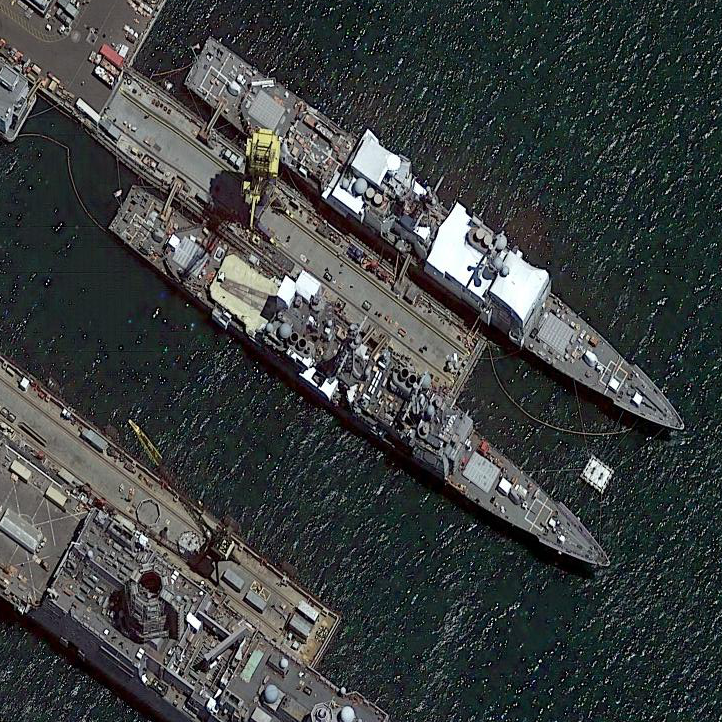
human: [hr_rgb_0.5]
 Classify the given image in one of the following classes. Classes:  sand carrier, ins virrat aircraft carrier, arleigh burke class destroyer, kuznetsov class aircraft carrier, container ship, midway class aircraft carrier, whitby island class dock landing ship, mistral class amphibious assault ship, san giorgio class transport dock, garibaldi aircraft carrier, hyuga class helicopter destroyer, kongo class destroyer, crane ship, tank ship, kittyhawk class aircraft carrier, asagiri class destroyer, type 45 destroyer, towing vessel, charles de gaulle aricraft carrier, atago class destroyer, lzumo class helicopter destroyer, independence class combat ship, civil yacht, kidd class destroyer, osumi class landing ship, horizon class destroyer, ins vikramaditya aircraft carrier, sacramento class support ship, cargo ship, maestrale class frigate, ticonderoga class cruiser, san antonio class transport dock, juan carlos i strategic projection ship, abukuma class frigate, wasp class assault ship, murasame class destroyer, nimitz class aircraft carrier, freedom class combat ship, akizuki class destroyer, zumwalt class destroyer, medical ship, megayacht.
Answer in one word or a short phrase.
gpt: Ticonderoga class cruiser